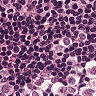
Metastatic tissue present: yes